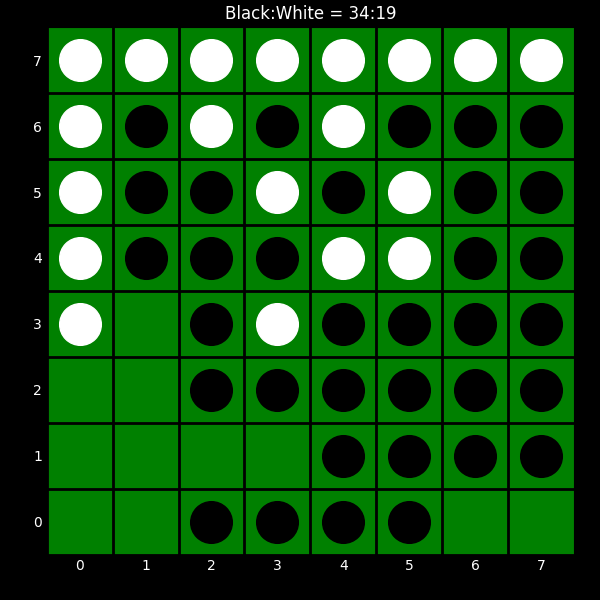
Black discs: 34
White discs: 19